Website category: jobs
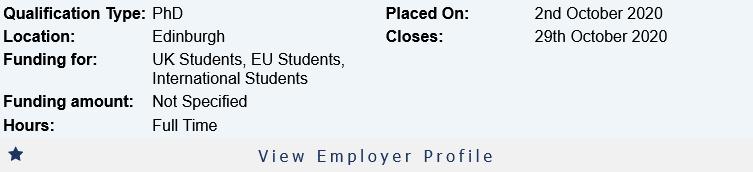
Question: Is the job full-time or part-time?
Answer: Full Time

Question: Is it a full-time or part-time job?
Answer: Full Time

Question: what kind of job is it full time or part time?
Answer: Full Time

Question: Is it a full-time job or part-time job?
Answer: Full Time

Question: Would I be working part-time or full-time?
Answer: Full Time

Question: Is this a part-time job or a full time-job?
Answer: Full Time

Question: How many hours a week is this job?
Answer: Full Time

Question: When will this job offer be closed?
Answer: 29th October 2020

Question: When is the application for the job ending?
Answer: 29th October 2020

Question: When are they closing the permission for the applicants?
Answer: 29th October 2020

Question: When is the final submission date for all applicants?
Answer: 29th October 2020

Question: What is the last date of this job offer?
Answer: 29th October 2020

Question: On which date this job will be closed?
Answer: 29th October 2020

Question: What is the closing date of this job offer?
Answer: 29th October 2020

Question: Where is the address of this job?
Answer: Edinburgh

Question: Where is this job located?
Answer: Edinburgh

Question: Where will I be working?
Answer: Edinburgh

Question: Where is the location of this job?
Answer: Edinburgh

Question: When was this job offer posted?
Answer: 2nd October 2020

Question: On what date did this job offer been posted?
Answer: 2nd October 2020